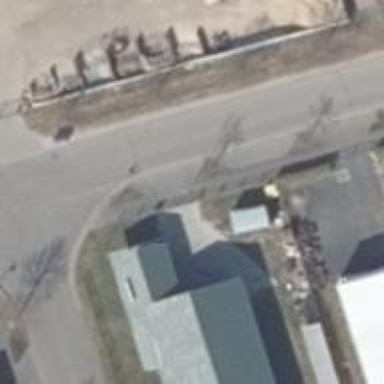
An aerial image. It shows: Sidewalk.